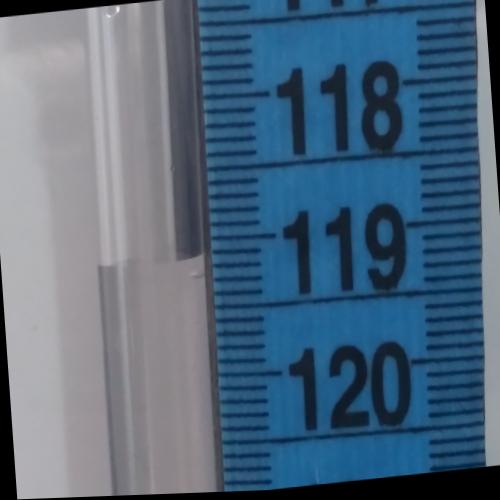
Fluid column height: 119.1 cm